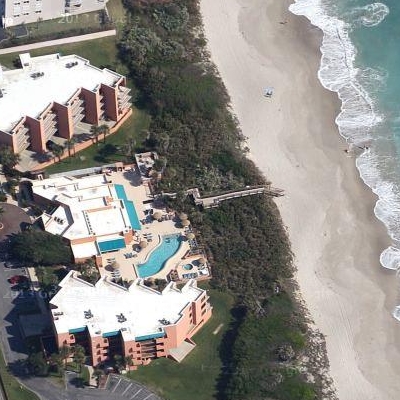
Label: cIndustry